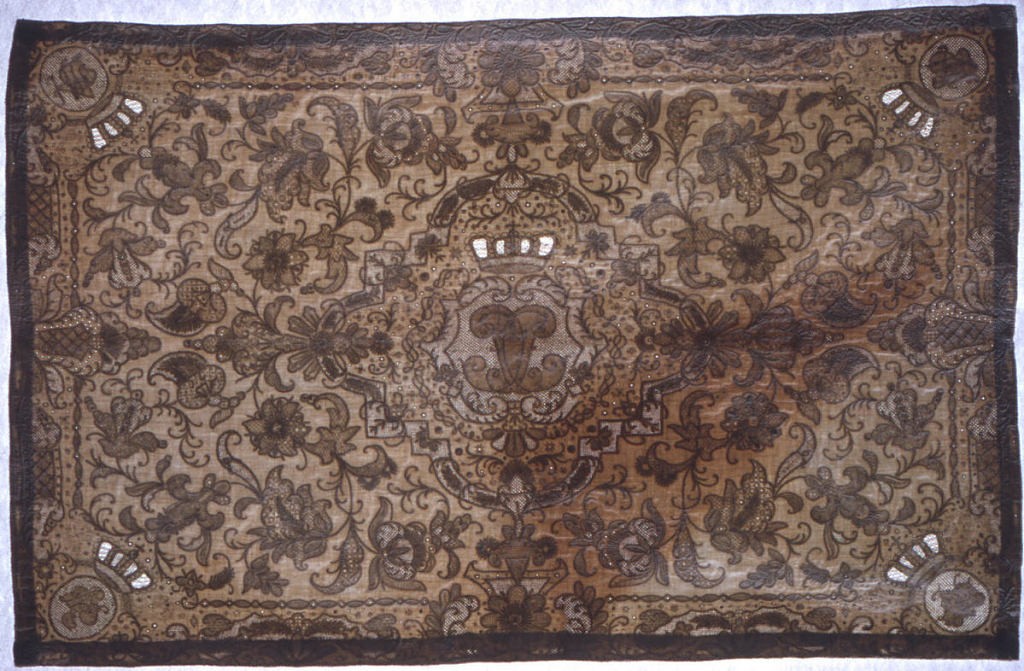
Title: Pillow top
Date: ca. 1720
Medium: cotton, linen Technique: embroidery, deflected element work, needle lace, and trapunto
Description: White on white pattern. Coat of arms surmounted by crown enclosed within an elaborate frame.